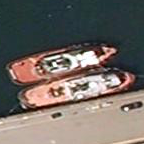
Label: civil